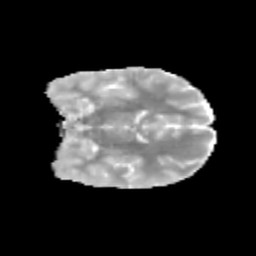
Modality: MD
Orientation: coronal
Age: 10
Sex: female
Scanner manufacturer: siemens
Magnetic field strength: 3 T
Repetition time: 3.8 s
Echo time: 0.07 s